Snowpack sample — Rabbit Ears Pass, Jackson County, Colorado, USA (12/17/25, 1:08 PM MST)
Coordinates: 40.387, -106.625
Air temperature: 34 °F
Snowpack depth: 46 cm
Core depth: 40 cm
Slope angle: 6°, slope face: 165°
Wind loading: medium
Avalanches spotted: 0
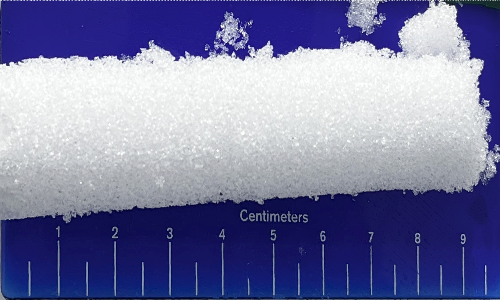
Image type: core
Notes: No avalanches spotted nearby, although collected in a meadowy area with minimal risk on this face of the pass.